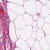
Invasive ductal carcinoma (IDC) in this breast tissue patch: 0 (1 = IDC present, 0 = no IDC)